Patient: sex M, age 44
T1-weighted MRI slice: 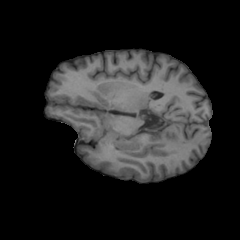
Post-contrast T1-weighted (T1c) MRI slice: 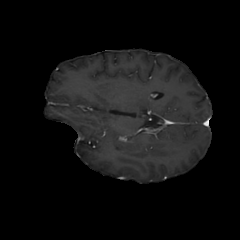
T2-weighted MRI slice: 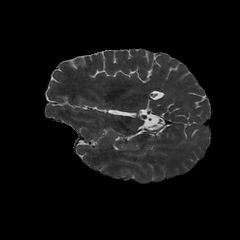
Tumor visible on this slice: no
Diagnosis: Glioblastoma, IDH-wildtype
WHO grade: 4